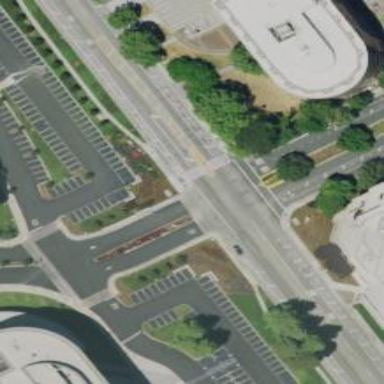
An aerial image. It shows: Traffic island located on footway.